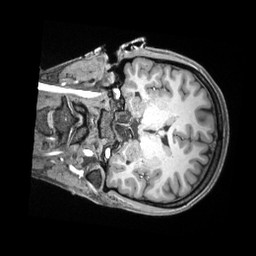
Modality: T1w
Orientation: coronal
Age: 26
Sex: female
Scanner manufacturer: siemens
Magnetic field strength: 3 T
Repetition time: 2.4 s
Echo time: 0.00226 s